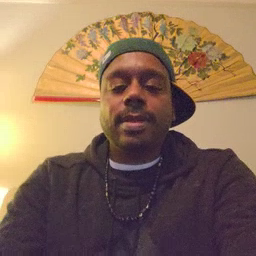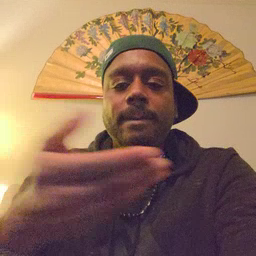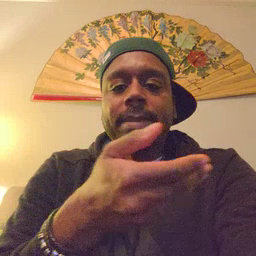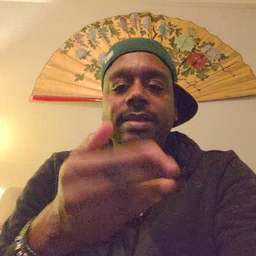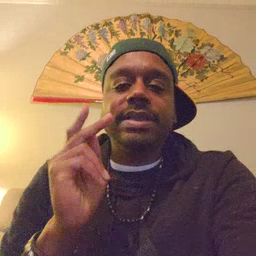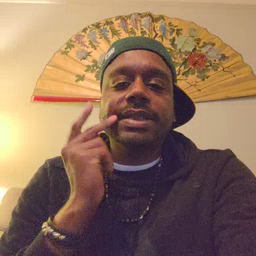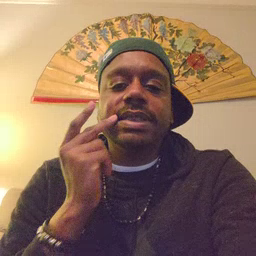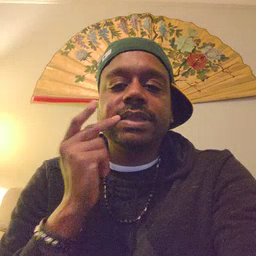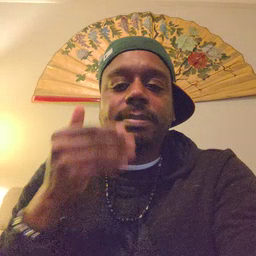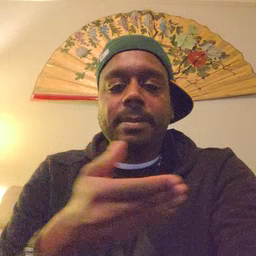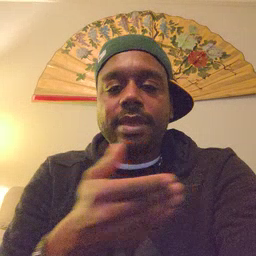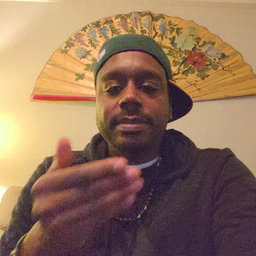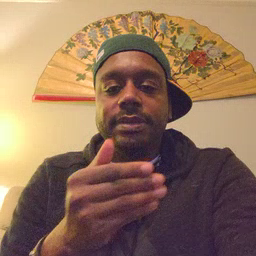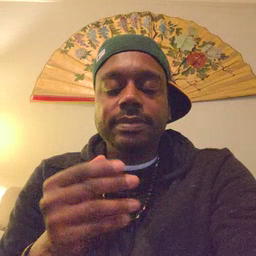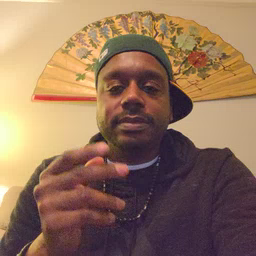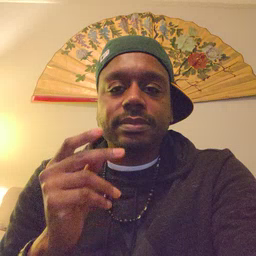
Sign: kitty